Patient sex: F
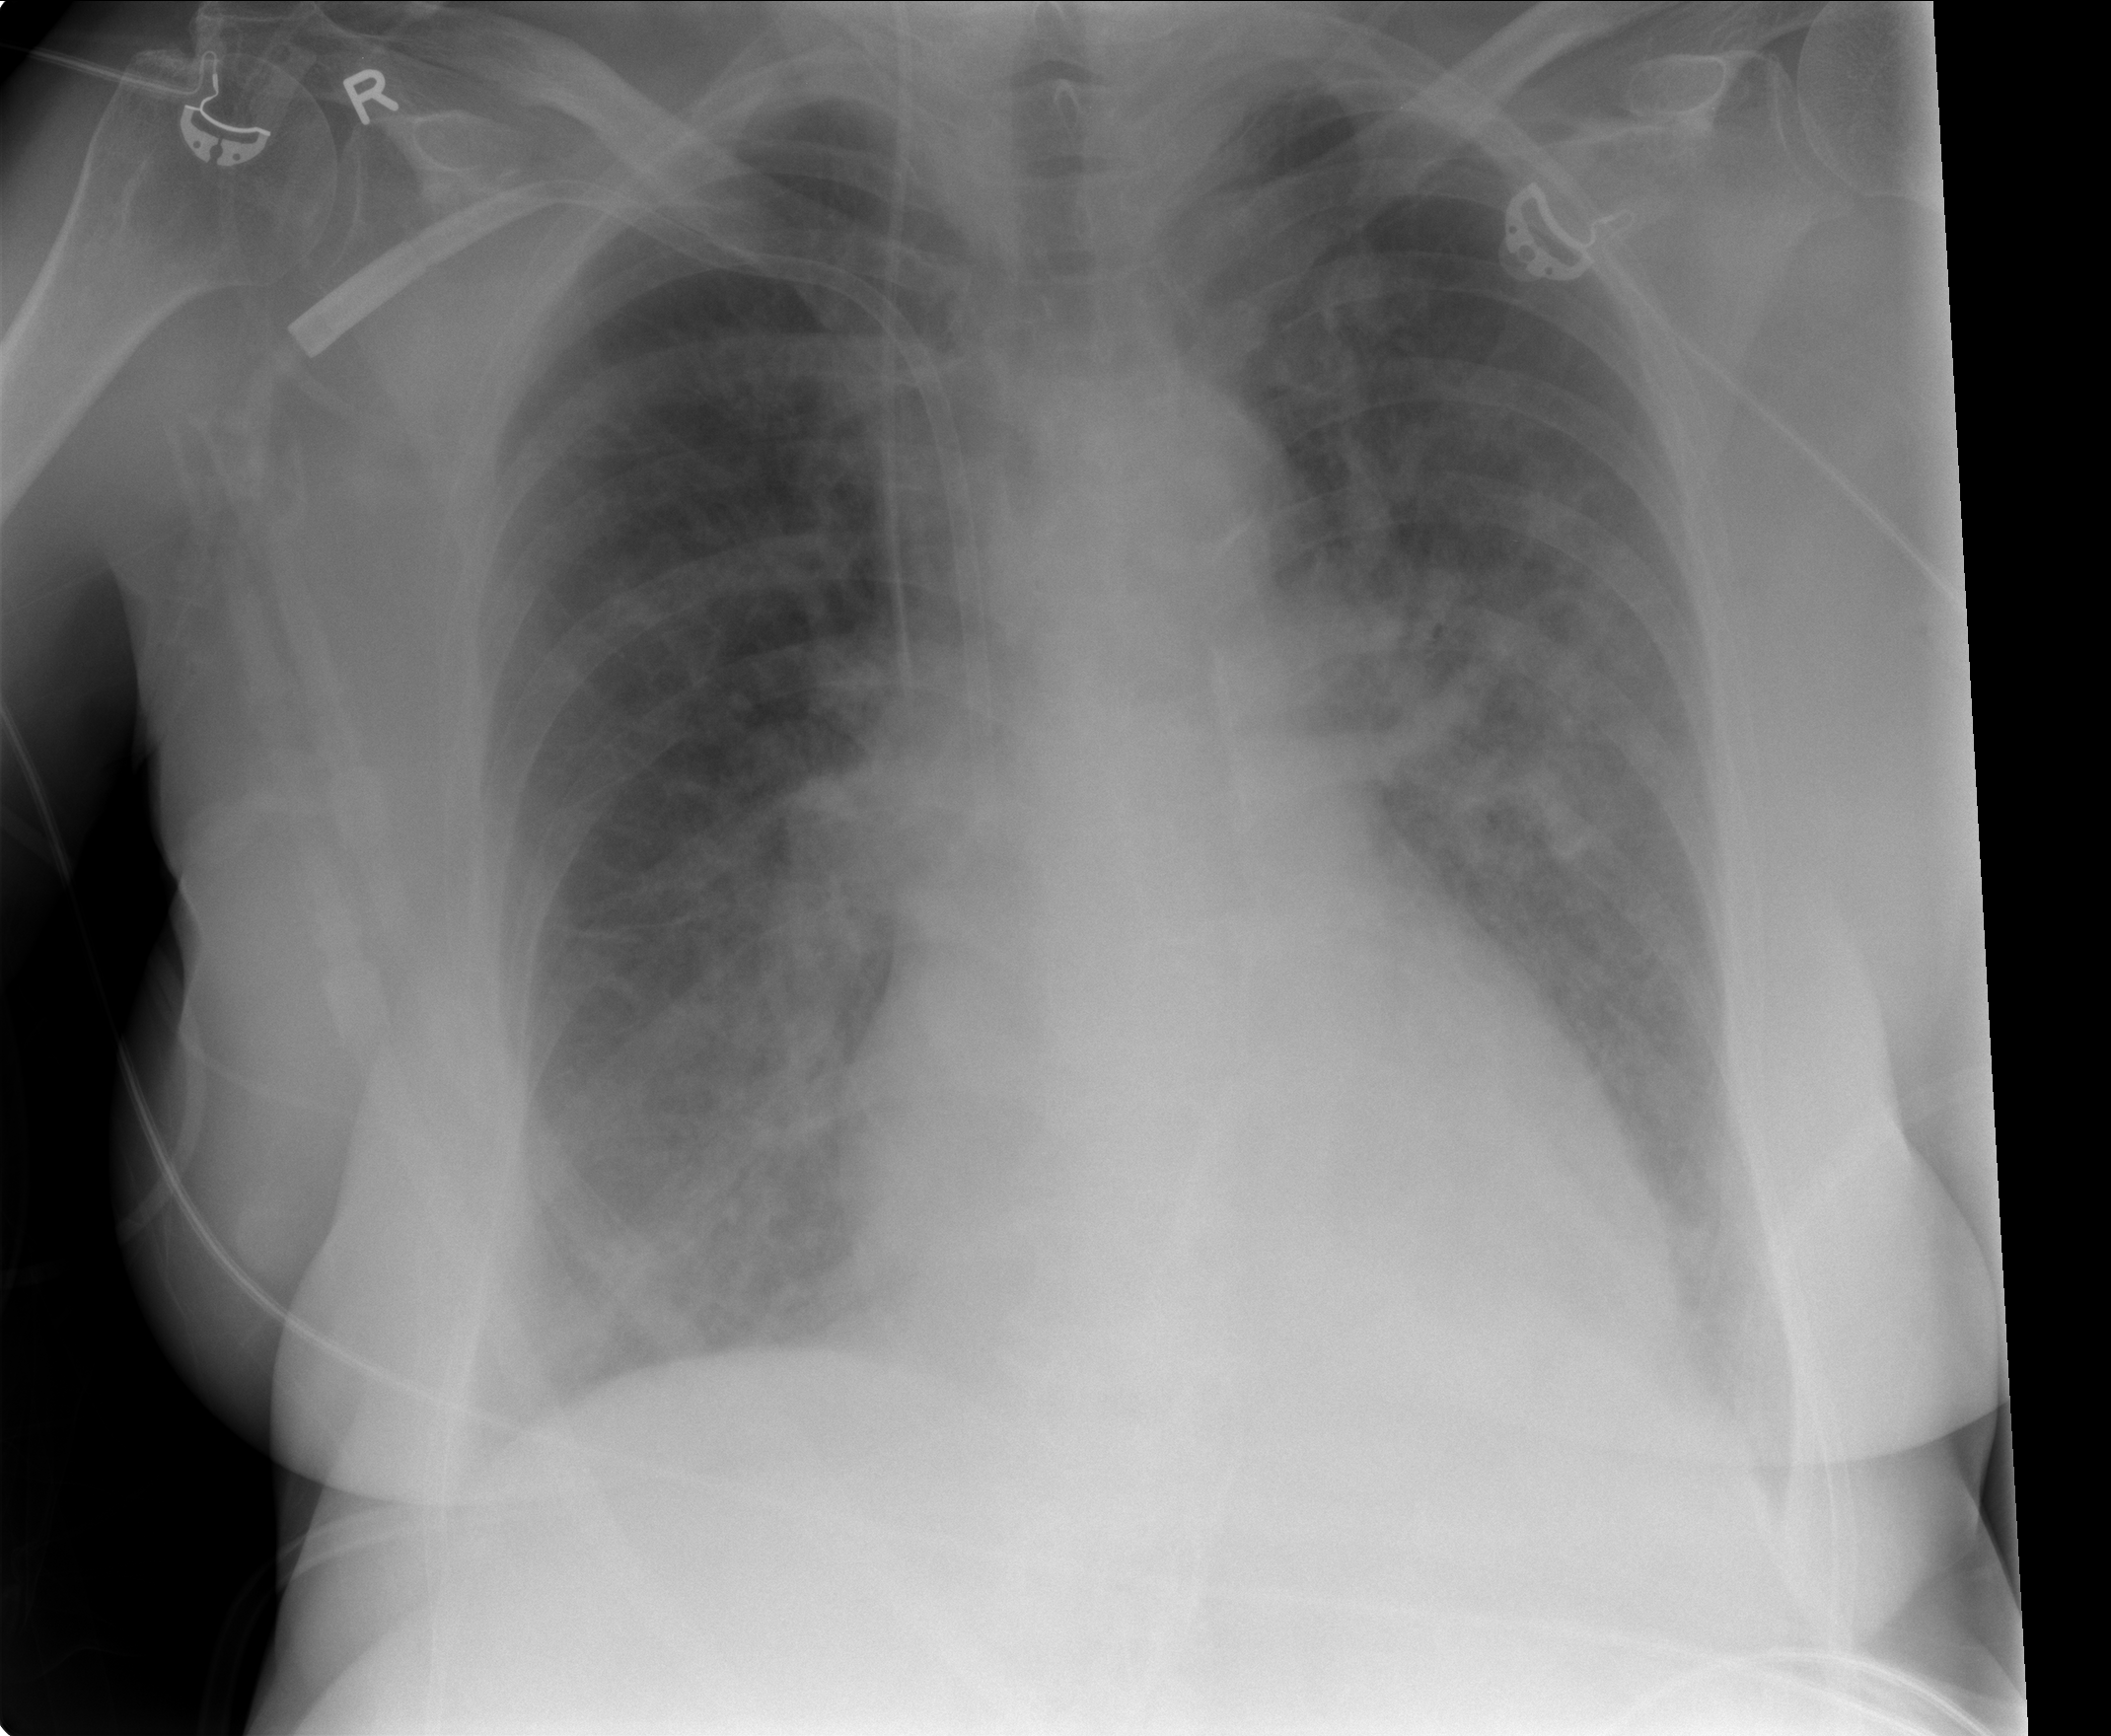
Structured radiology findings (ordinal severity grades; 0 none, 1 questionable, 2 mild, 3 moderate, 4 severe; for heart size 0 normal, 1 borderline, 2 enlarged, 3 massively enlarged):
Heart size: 1
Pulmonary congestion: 2
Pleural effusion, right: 2
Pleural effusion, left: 2
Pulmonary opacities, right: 3
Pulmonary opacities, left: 3
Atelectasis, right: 2
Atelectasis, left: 2